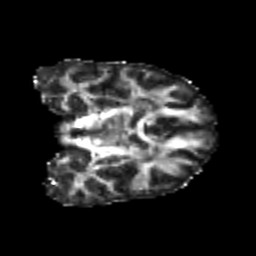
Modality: FA
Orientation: coronal
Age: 22
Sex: female
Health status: healthy
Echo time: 0.074 s